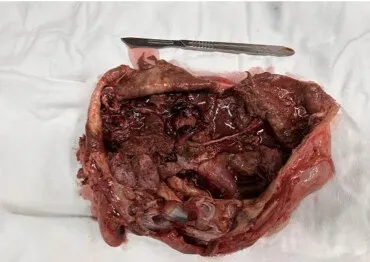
Postoperative gross morphology of a typical Xp11.2 translocation RCC. (b) Dissected specimen showing the cystic tumor covering the whole kidney.
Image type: medical_photograph (other_medical_photograph)